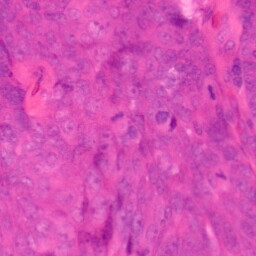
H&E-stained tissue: Colon